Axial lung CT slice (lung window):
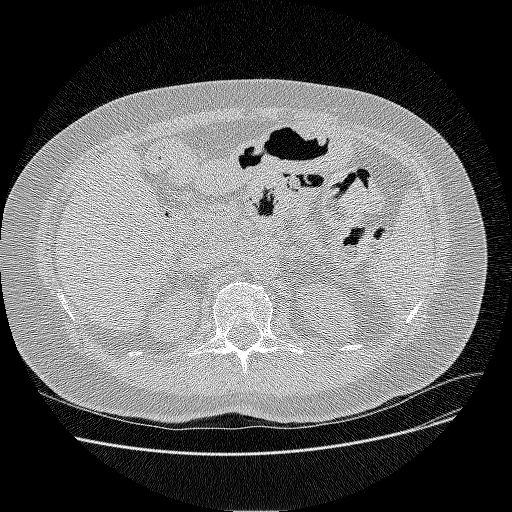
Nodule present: no